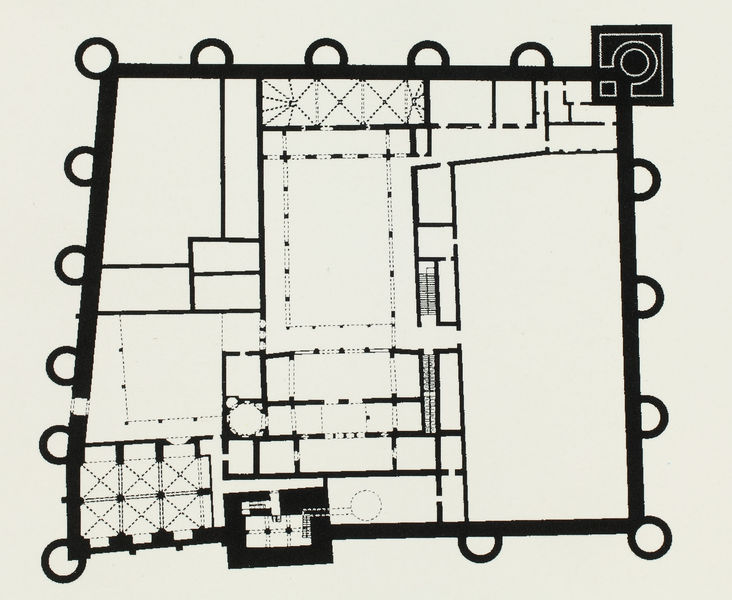
Titel: Aljaferia-Palast
Standort: Zaragoza (EU - E)
Schlagwörter: säulen, tür, schloss, renaissance, turm, mauer, hof, saal, treppe, stufen, tor, wände, gang, innenhof, gewölbe, burg, rechteck, türme, festung, räume, treppenhaus, stall, plan, säulengang, grundriss, kastell, ställe, zeihcnung, or, plamn, +mauer